Question: In a VS package, how do I create a separate entry in this 'Output' drop down for my trace messages?

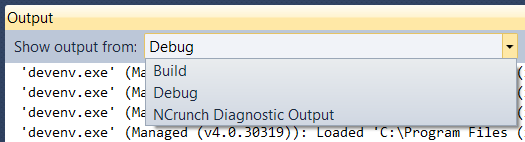
Answer: The instructions are written <URL>' which gives you the 'IVsOutputWindow' interface you can use to interact with it.
You can create panes dynamically or pre-register them. If you want to pre-register them, you can stick some keys in the registry to register one. Assuming you're deploying as a .vsix extension, you can either add those keys to a .pkgdef manually, or use something like VisualGit's <URL> which implements a ProvideOutputWindowAttribute that you would simply put on your Package class along with the rest of your Provide* attributes.